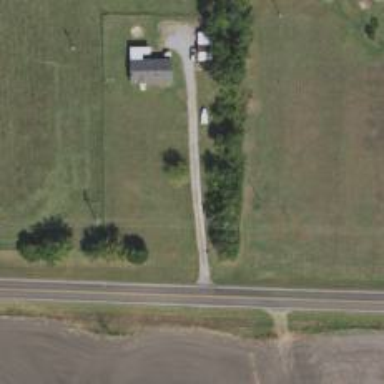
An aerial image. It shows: Driveway leading to service road.